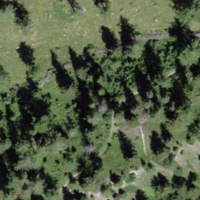
EUNIS habitat code: 43
Species observed at this site:
Vaccinium vitis-idaea